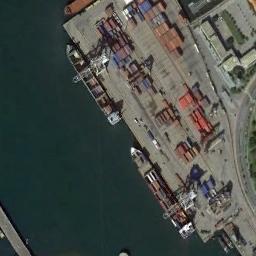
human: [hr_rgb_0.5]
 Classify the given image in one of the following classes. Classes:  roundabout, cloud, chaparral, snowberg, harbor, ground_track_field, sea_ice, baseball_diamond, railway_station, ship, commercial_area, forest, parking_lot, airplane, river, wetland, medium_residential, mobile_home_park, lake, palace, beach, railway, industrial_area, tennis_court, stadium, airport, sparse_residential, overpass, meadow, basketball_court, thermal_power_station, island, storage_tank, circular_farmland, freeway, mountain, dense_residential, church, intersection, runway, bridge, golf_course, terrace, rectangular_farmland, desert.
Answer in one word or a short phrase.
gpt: ship